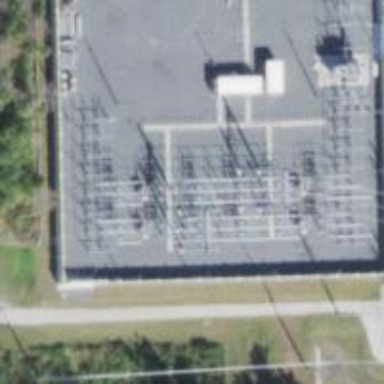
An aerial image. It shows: Switch used for power control.